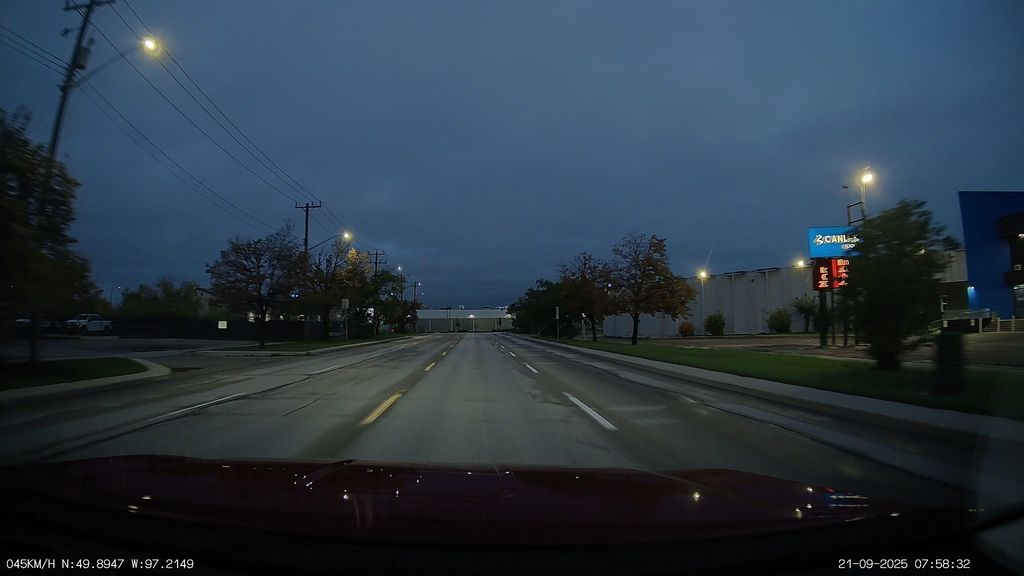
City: winnipeg